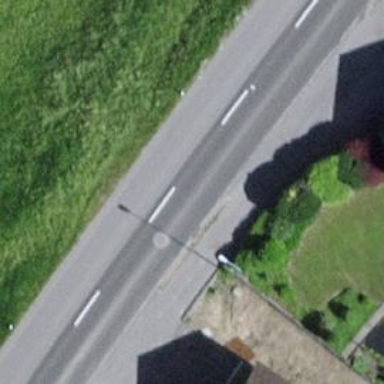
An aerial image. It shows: Primary highway with asphalt surface and sidewalk on the left side. Both the road and the left sidewalk have asphalt as the surface material.